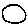
Label: circle